九年级 · 画法几何学
某地的一座人行天桥如图所示, 天桥高为 6 米，坡面 $B C$ 的坡度为 $1: 1$, 为了方便行人推车过天桥, 有关部门决定降低坡度, 使新坡面的坡度为 $1: \sqrt{3}$.

(1)求新坡面的坡角 $a$;

(2)原天桥底部正前方 8 米处 $(P B$ 的长)的文化墙 $P M$ 是否需要拆除? 请说明理由.
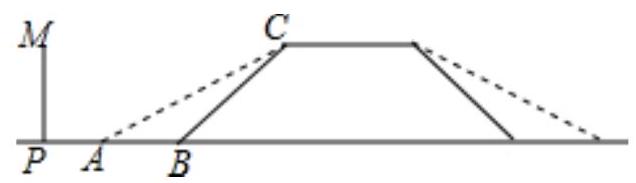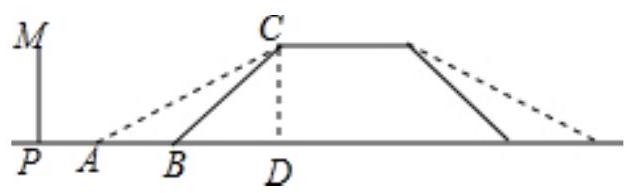
答案: 解：(1) $\because$ 新坡面的坡度为 $1: \sqrt{3}$,

$\therefore \tan \alpha=\tan \angle C A B=\frac{1}{\sqrt{3}}=\frac{\sqrt{3}}{3}$,

$\therefore \angle \alpha=30^{\circ}$.

答: 新坡面的坡角 $a$ 为 $30^{\circ}$;

$(2)$ 文化墙 $P M$ 不需要拆除.

过点 $C$ 作 $C D \perp A B$ 于点 $D$, 则 $C D=6$,

$\because$ 坡面 $B C$ 的坡度为 $1: 1$, 新坡面的坡度为 $1: \sqrt{3}$,

$\therefore B D=C D=6, A D=6 \sqrt{3}$,

$\therefore A B=A D-B D=6 \sqrt{3}-6<8$,

$\therefore$ 文化墙 $P M$ 不需要拆除.